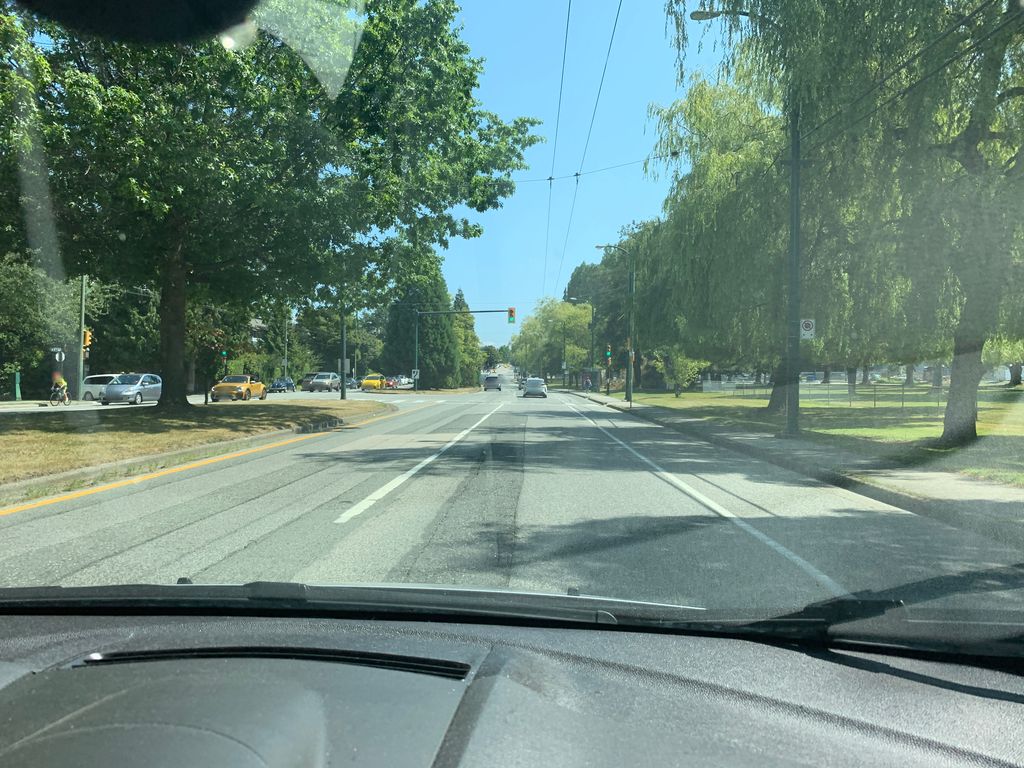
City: vancouver